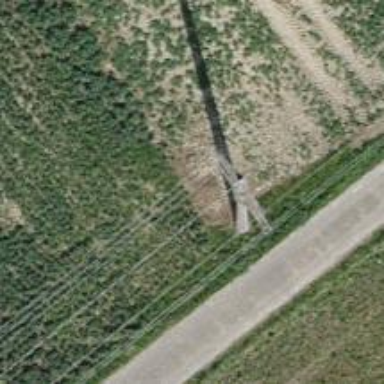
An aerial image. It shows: Concrete power pole.